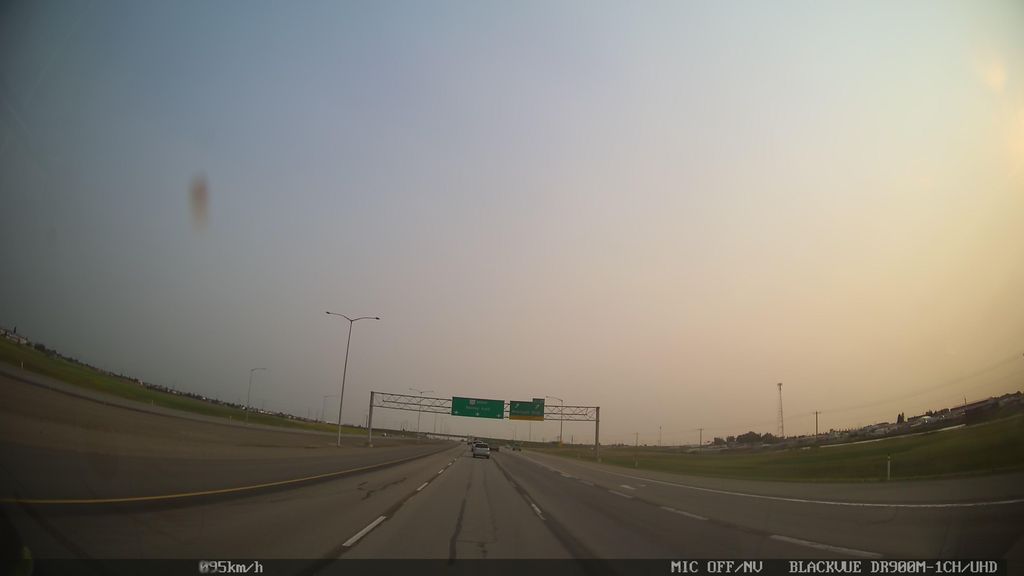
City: calgary